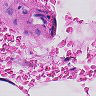
Metastatic tissue present: no